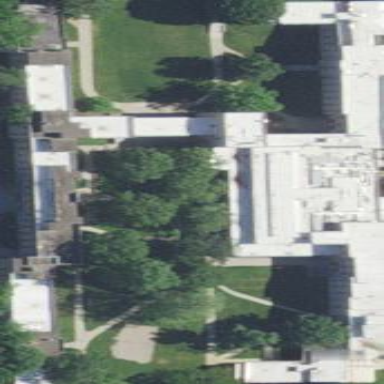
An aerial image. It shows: Dormitory building with flat roof.